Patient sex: M
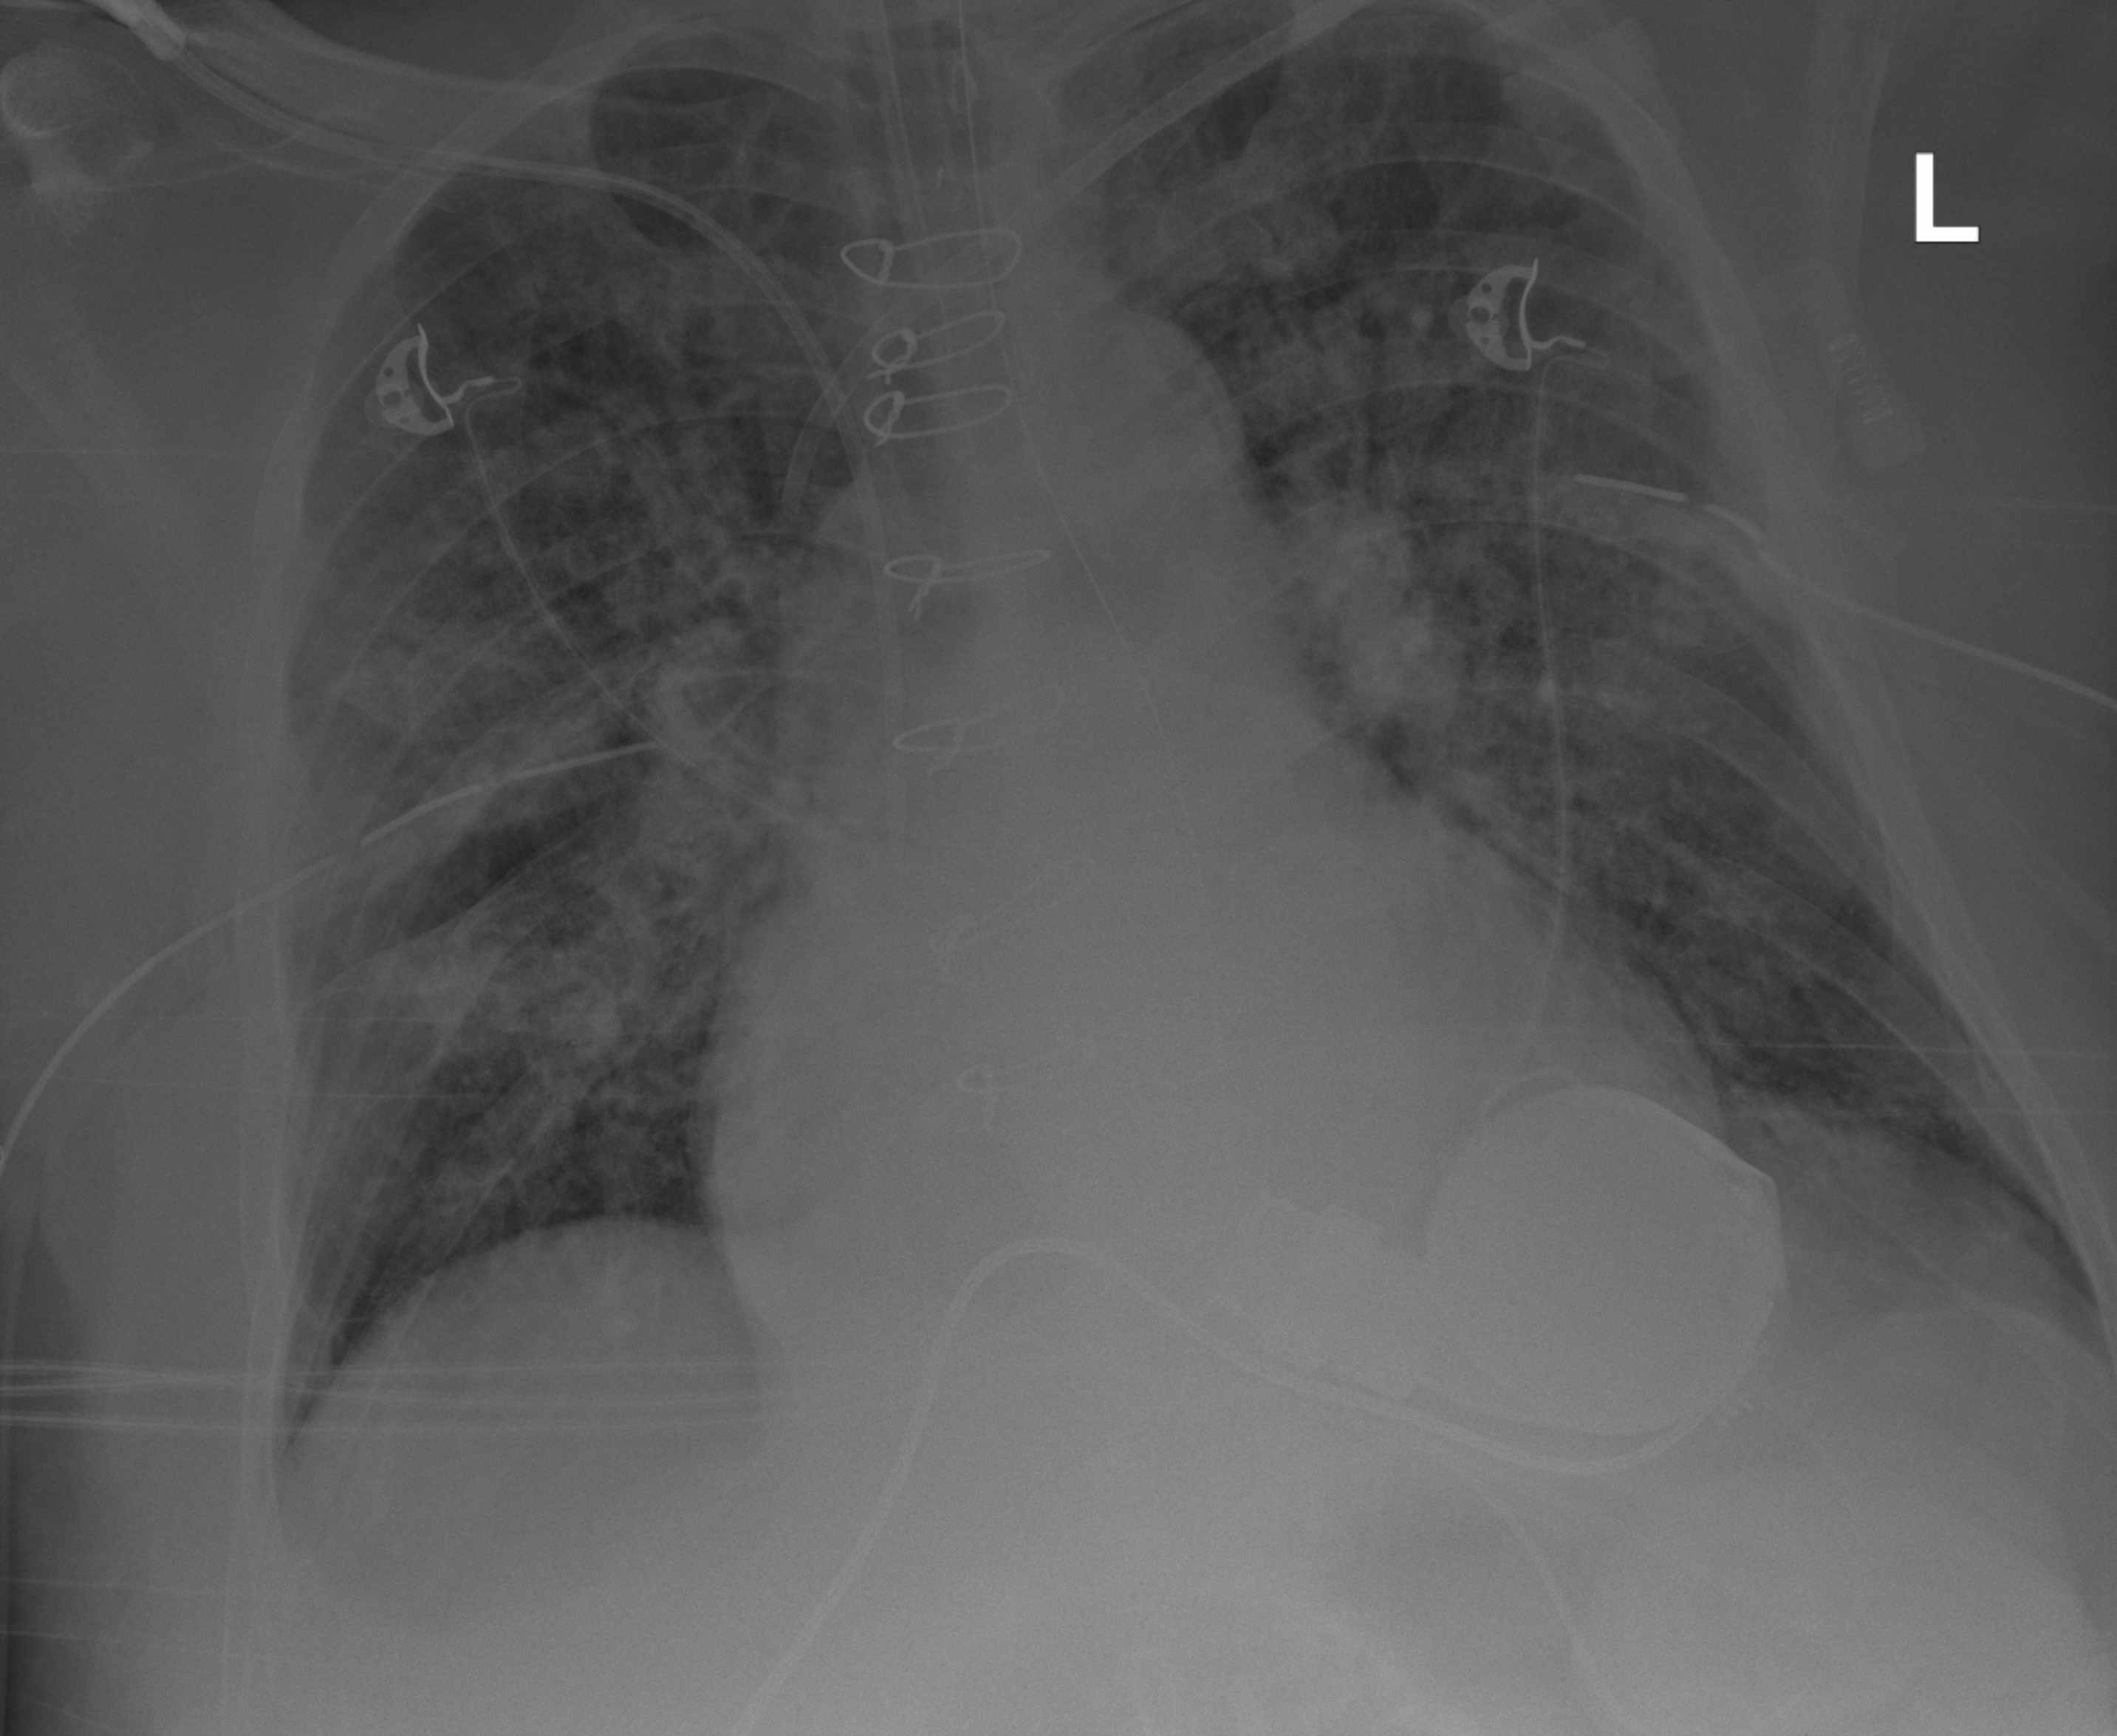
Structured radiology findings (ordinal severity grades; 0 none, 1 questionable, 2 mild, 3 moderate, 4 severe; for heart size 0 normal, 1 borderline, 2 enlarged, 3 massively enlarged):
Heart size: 2
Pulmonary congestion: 3
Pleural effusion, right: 1
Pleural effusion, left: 0
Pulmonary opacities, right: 3
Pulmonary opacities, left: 3
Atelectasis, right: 2
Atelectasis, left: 2